Interaction volume radius: 10 \u00c5
Interaction volume height: 10 \u00c5
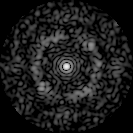
Disorder parameter: 0.6936